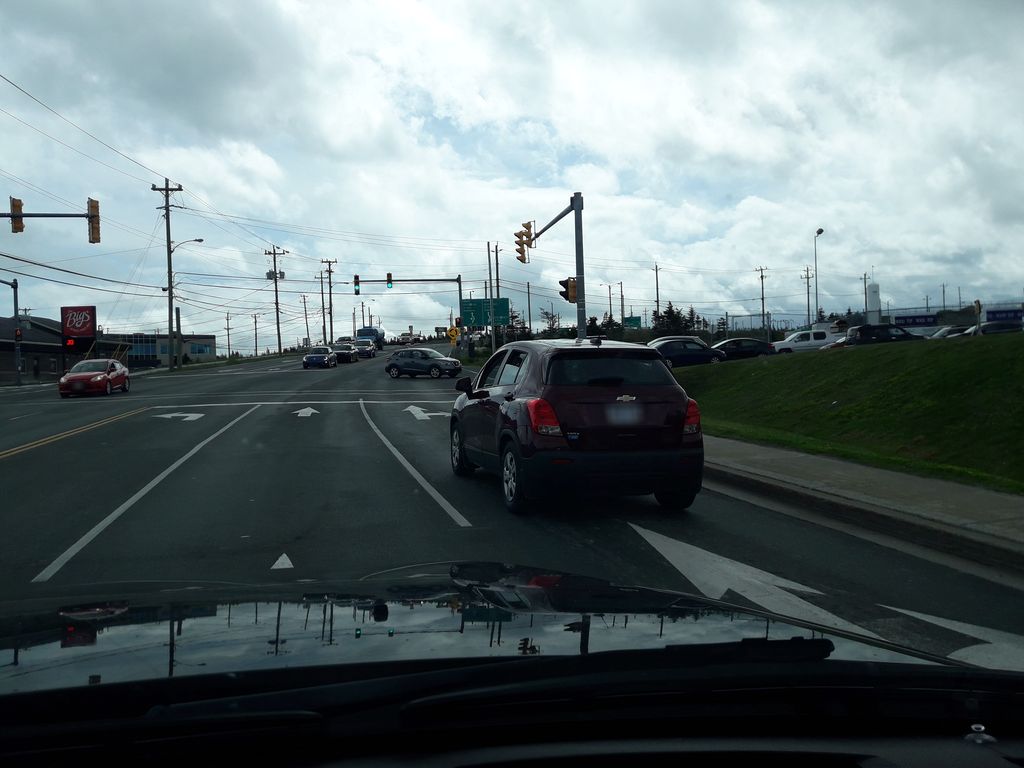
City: st_johns